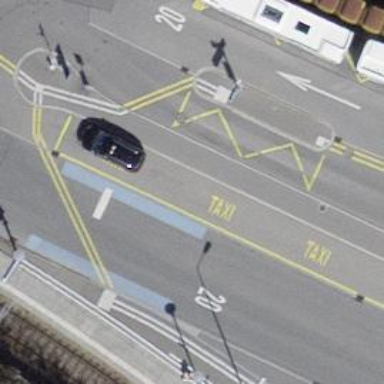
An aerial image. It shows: Taxi stand.